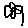
Label: flower